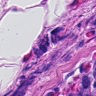
Metastatic tissue present: yes